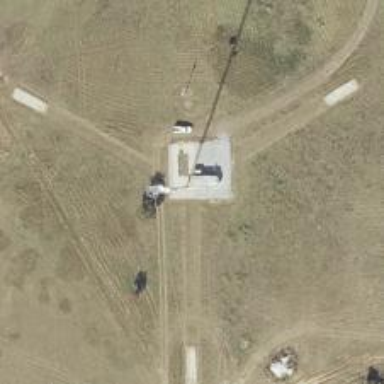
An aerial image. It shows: Mast tower used for communication.